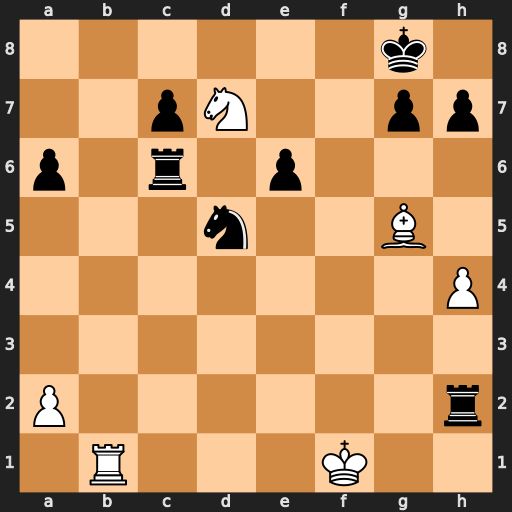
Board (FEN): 6k1/2pN2pp/p1r1p3/3n2B1/7P/8/P6r/1R3K2
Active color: w
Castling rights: -
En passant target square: -
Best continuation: Rb8+ Kf7 Ne5#